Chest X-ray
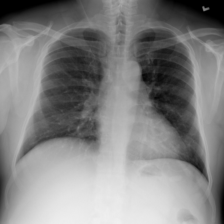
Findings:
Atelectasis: negative
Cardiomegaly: negative
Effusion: negative
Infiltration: negative
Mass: negative
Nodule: negative
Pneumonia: negative
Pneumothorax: negative
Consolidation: negative
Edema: negative
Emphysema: negative
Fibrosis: negative
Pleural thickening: negative
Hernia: negative